Interaction volume radius: 5 \u00c5
Interaction volume height: 15 \u00c5
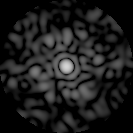
Disorder parameter: 0.8021